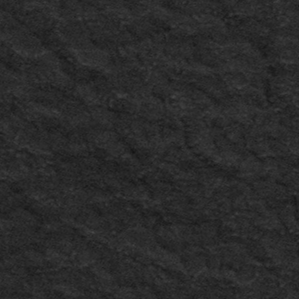
Label: frost